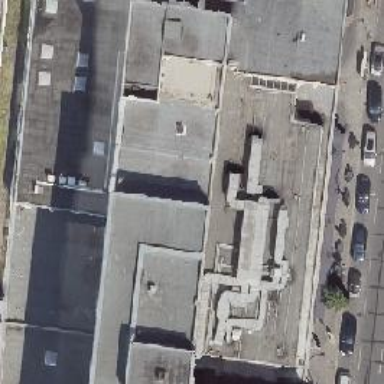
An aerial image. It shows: Part of the building is designated for commercial use.